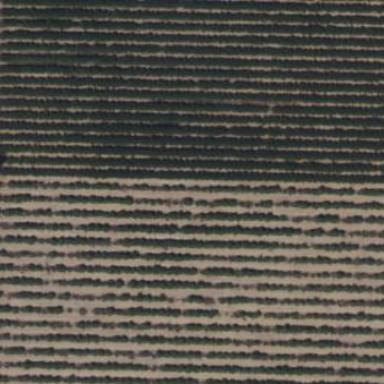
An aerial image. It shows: Orange orchard with rows of vibrant orange trees.